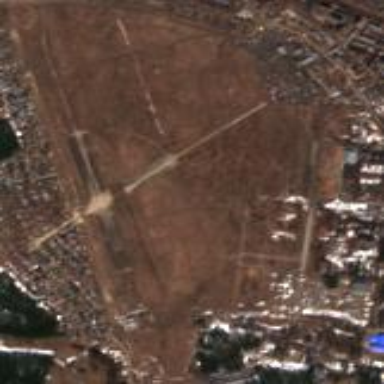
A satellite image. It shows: Military airfield.